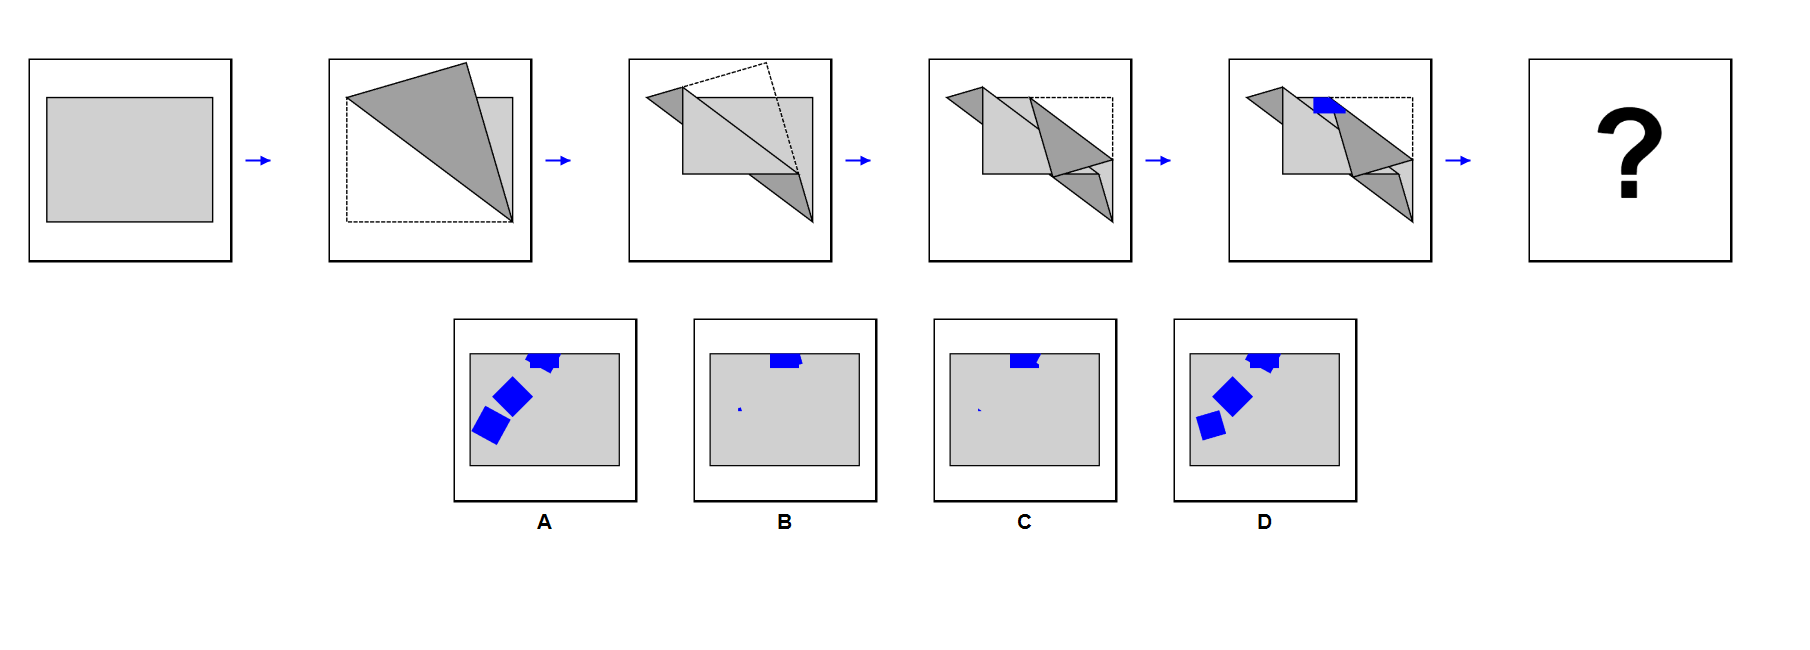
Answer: B